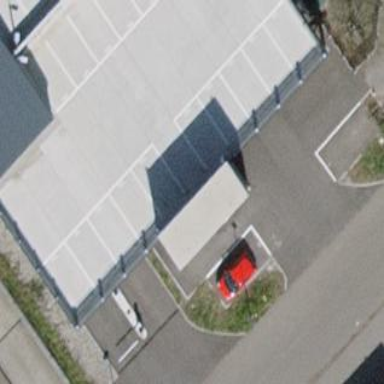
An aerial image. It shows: Multi-storey building with parking facility.